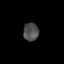
Tissue: prostate
Cell type: Epithelial cells
Senescence score: 0.331
Nuclear area (px): 275
Mean DAPI intensity: 76.88